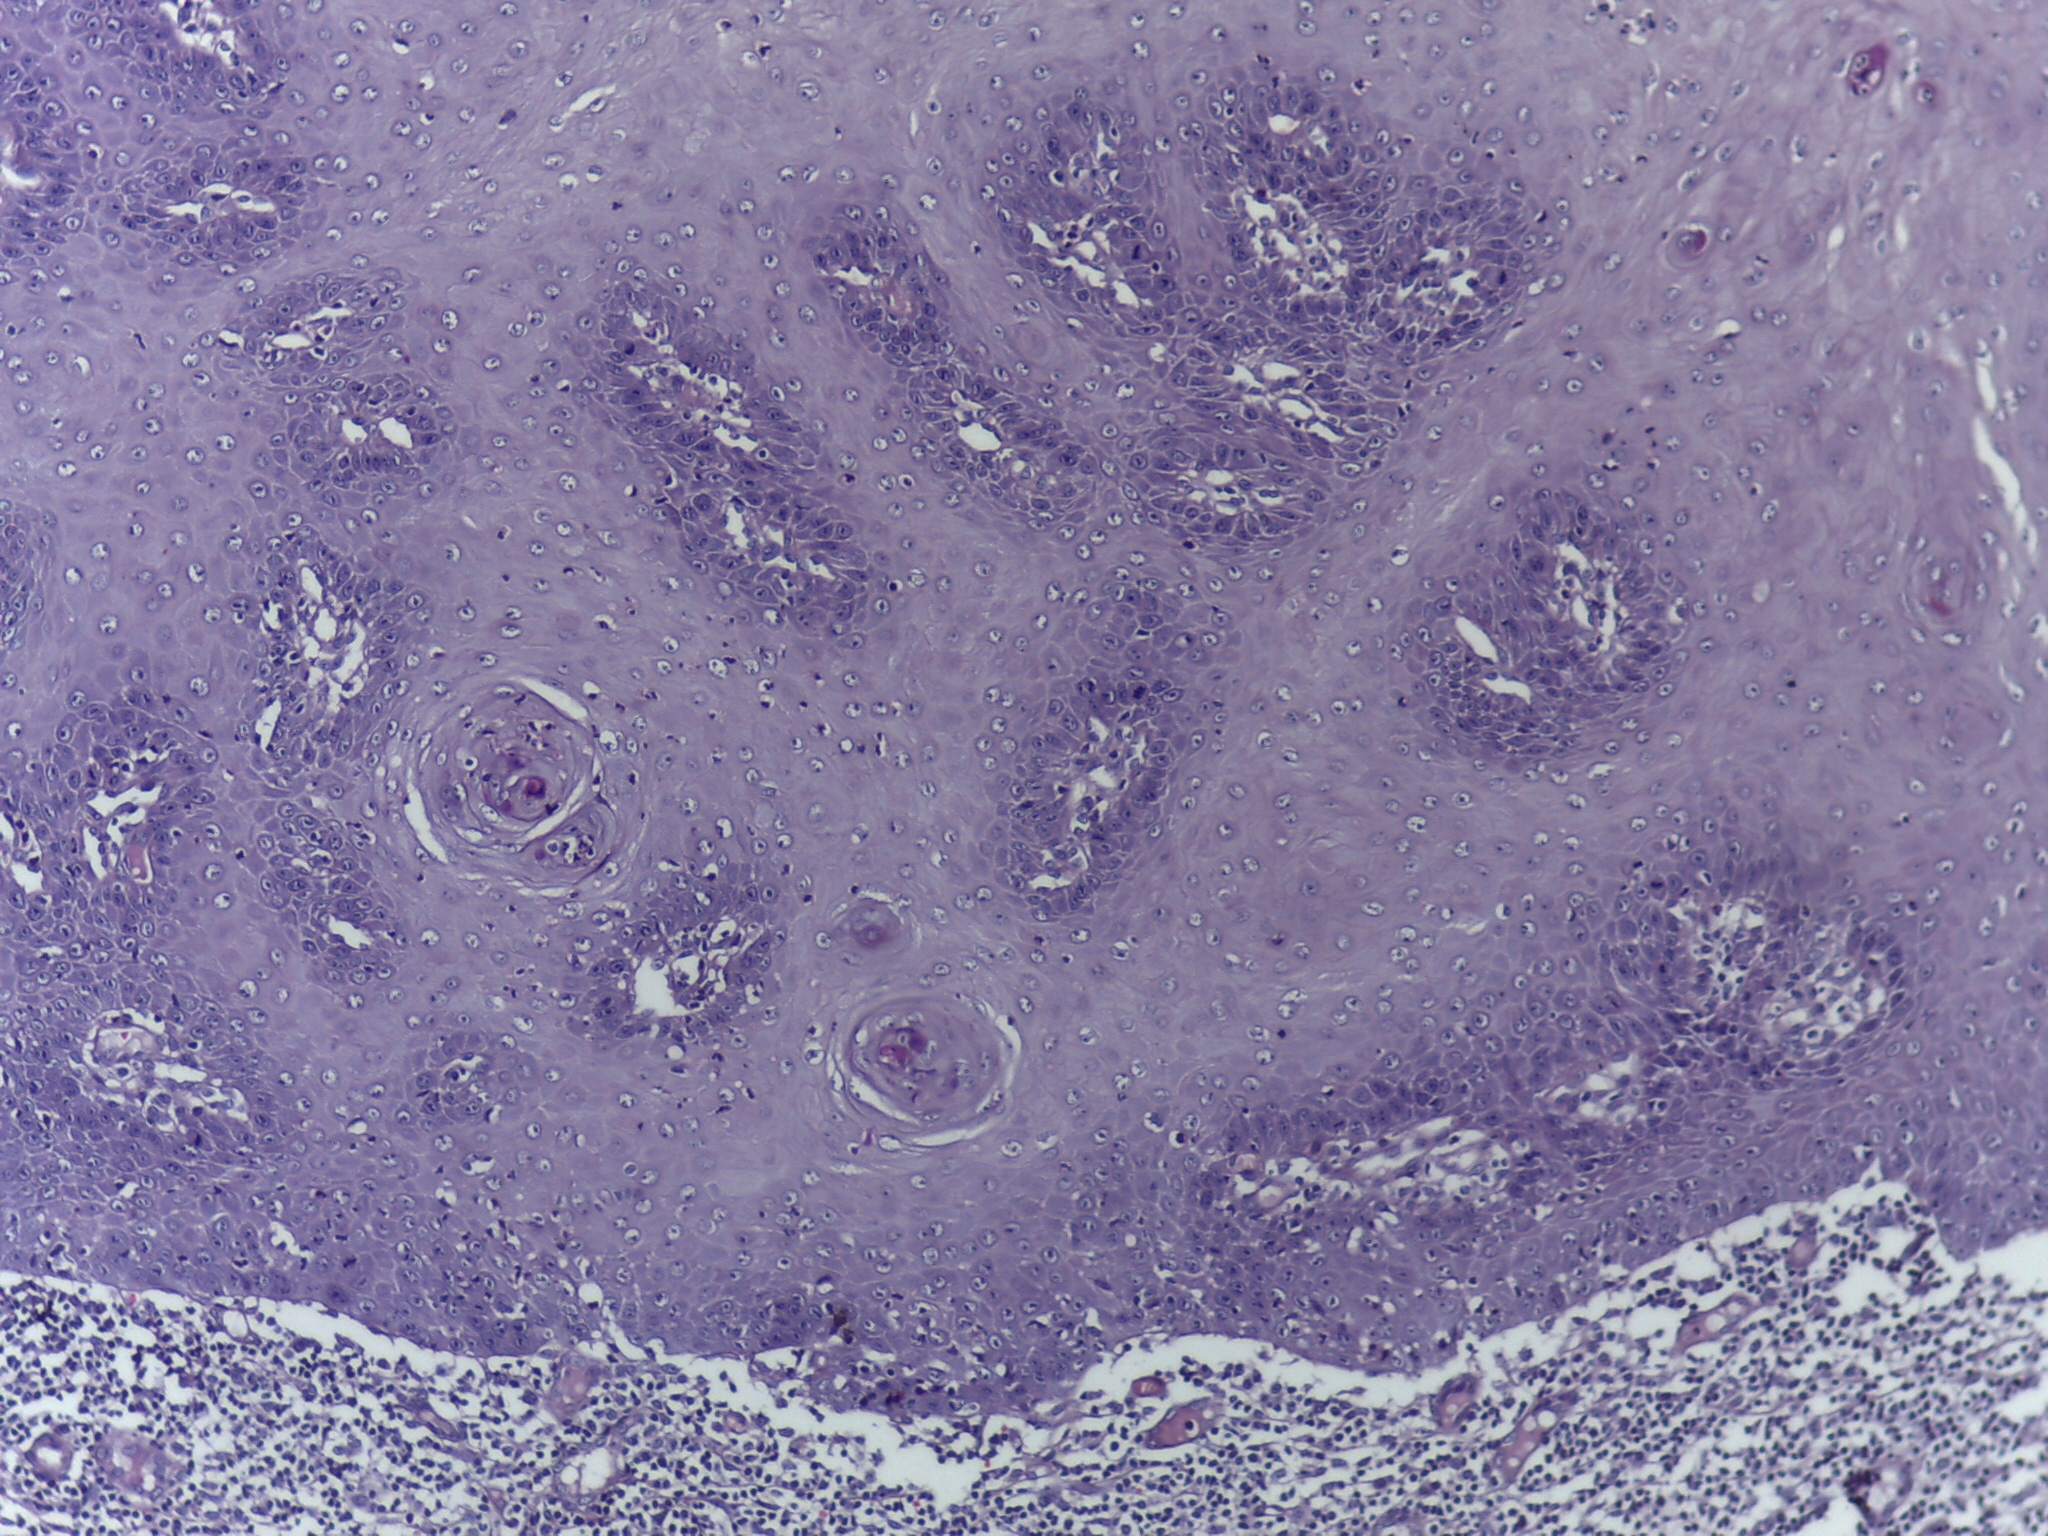
Diagnosis: OSCC